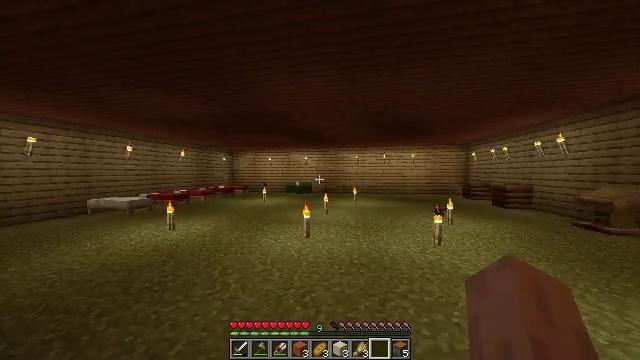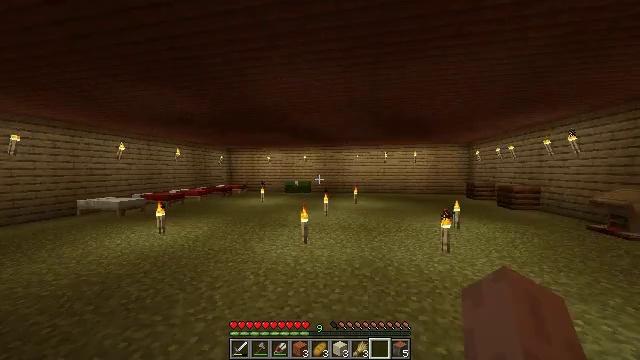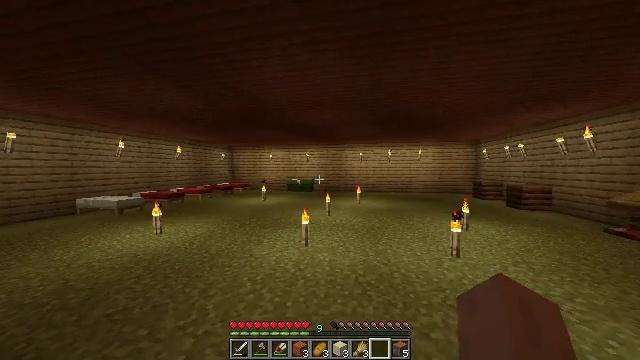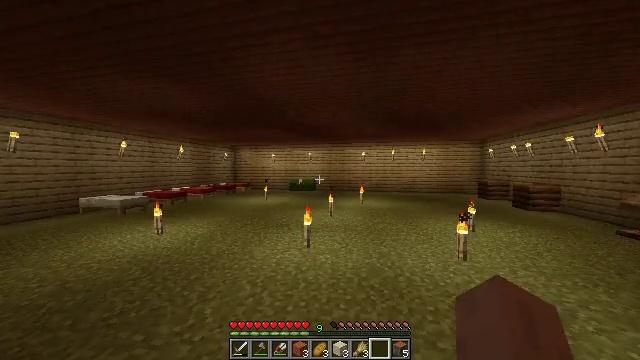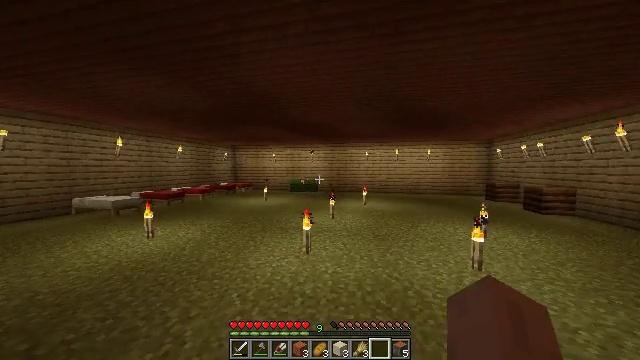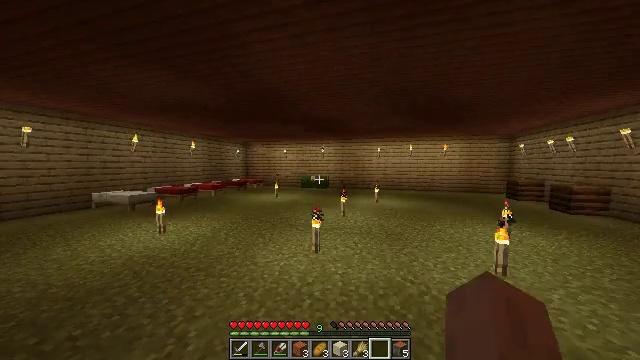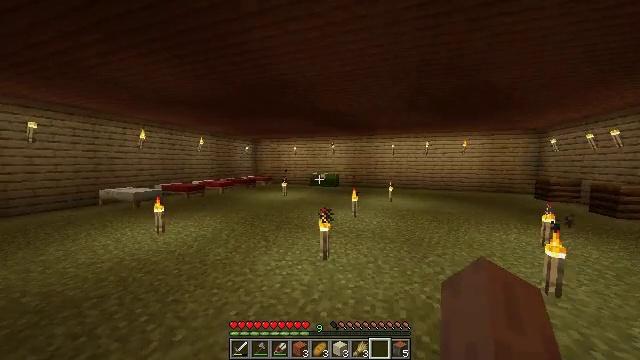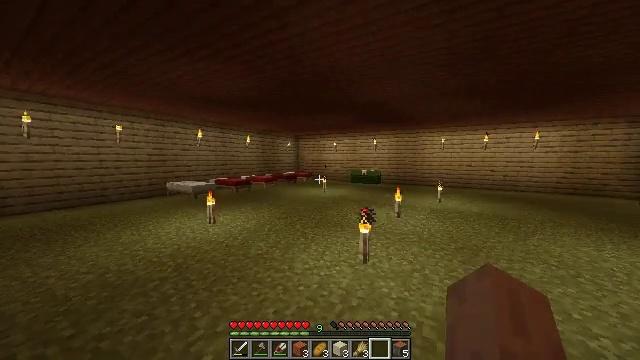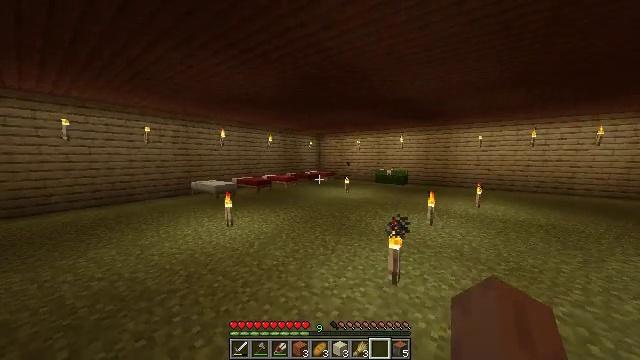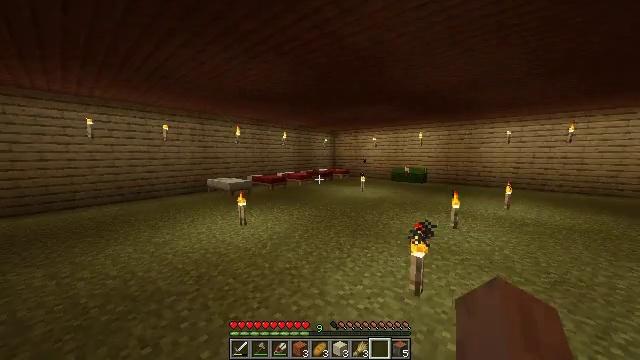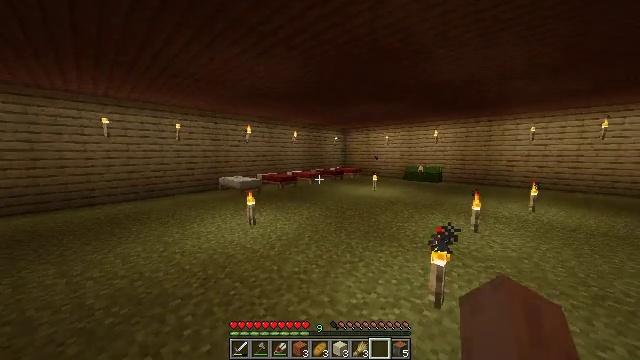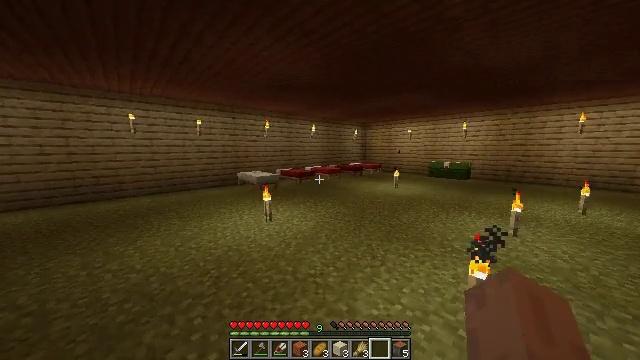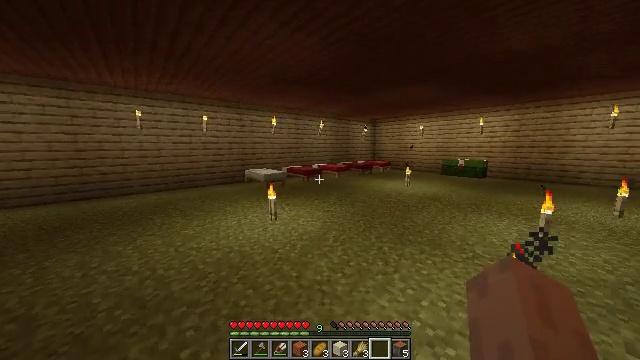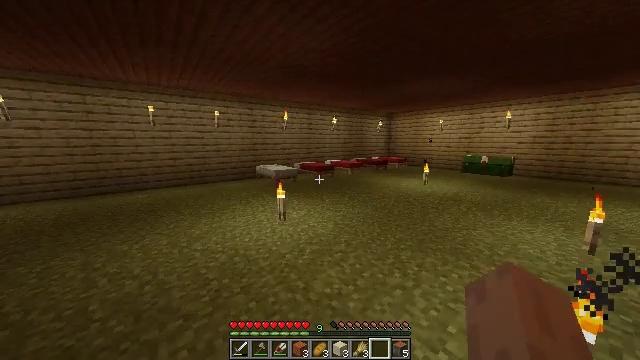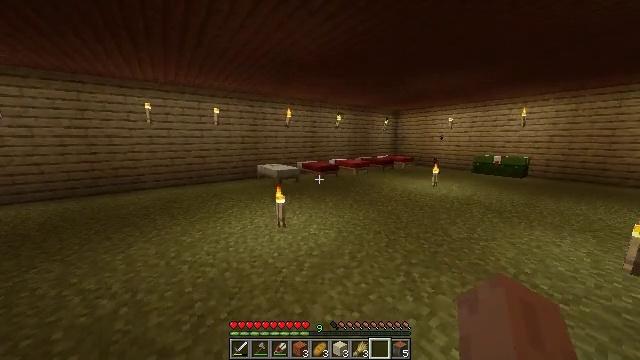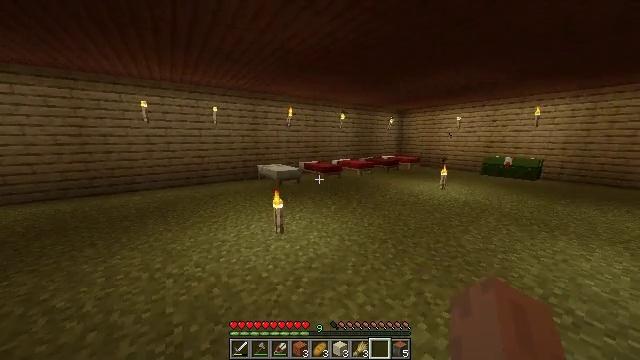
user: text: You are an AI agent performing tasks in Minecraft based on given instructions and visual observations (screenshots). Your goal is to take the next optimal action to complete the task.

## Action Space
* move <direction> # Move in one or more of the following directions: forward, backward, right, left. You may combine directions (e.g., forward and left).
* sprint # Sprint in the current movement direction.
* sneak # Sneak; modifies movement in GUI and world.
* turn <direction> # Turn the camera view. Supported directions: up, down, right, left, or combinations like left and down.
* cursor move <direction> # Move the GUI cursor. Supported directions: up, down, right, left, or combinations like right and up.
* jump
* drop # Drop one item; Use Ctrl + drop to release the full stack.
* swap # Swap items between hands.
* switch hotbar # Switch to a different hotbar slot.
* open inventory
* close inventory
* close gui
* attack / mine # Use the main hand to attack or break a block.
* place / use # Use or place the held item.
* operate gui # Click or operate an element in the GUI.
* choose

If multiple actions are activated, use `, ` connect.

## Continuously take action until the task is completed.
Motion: motion action
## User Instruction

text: Destroy the barrel to use elsewhere.
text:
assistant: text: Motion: move forward, sprint
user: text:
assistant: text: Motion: move forward, sprint
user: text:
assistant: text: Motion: move forward, sprint
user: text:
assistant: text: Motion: move forward, sprint
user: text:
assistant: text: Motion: move forward, sprint, turn left and down
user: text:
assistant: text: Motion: move forward, sprint, turn left
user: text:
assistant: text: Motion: move forward, sprint, turn left and down
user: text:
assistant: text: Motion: move forward, sprint, turn left
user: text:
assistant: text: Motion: move forward, sprint, turn left
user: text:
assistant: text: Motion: move forward, sprint, turn left
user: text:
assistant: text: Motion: move forward, sprint, turn left and down
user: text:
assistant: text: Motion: move forward, sprint, turn left
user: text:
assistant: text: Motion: move forward, sprint, turn left and down
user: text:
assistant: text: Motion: move forward, sprint, turn left
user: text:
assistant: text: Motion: move forward, sprint
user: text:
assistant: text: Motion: move forward, sprint, turn left
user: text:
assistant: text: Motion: move forward, sprint
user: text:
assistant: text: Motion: move forward, sprint
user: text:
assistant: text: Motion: move forward, sprint
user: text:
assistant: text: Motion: move forward, sprint
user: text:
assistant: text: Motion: move forward, sprint
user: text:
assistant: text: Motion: move forward, sprint
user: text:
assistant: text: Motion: move forward, sprint
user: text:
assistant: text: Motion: move forward, sprint
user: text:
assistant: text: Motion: move forward, sprint, turn left and down
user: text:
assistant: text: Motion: move forward, sprint, turn left and down
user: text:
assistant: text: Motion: move forward, sprint, turn left and down
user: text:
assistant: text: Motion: move forward, sprint, turn left and down
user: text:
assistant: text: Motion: move forward, sprint, turn down
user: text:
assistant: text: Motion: move forward, sprint